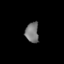
Tissue: prostate
Cell type: Epithelial cells
Senescence score: 0.3046
Nuclear area (px): 267
Mean DAPI intensity: 119.232